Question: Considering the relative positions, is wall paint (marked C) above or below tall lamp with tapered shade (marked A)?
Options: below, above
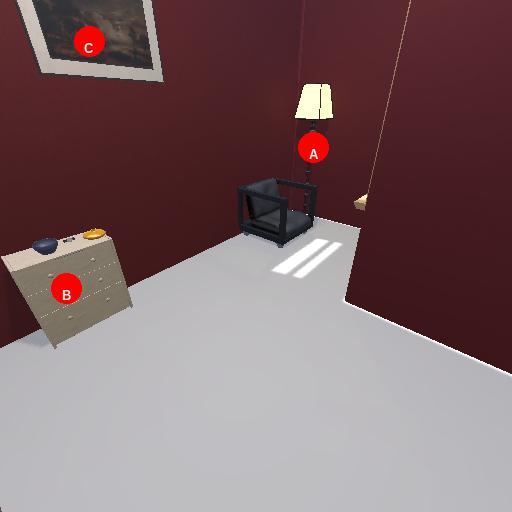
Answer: below